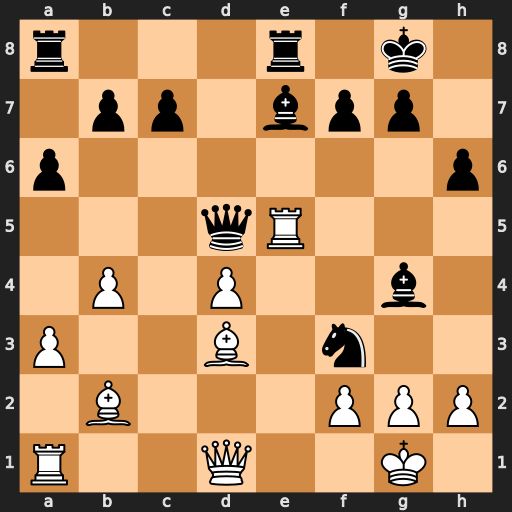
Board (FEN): r3r1k1/1pp1bpp1/p6p/3qR3/1P1P2b1/P2B1n2/1B3PPP/R2Q2K1
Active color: w
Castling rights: -
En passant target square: -
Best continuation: gxf3 Qxf3 Be2 Qf4 Bxg4